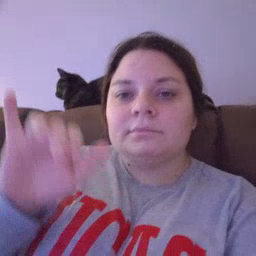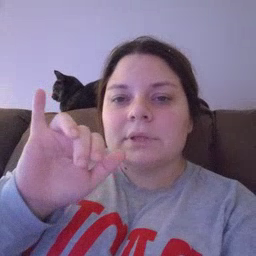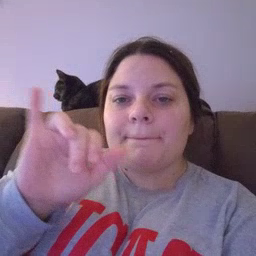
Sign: same